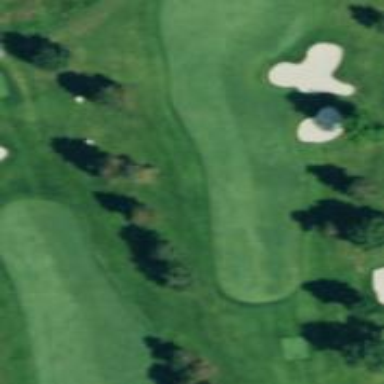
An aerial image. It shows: Golf fairway surrounded by grass.